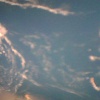
Label: water